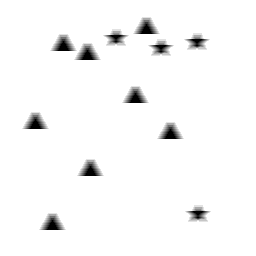
Squares: 0
Triangles: 8
Stars: 4
Total shapes: 12